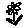
Label: flower